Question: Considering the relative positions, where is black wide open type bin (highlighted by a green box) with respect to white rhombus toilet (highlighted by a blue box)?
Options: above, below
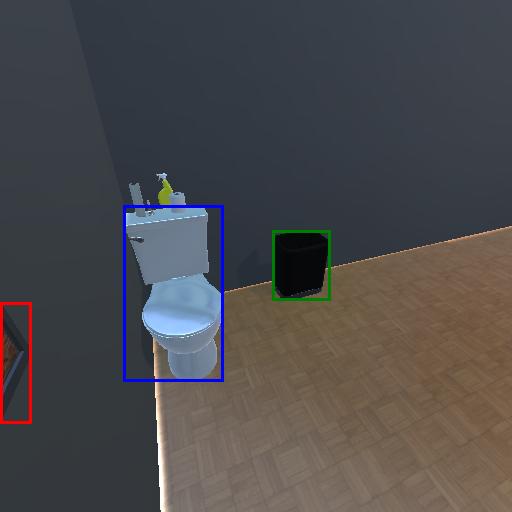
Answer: above